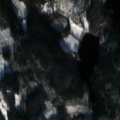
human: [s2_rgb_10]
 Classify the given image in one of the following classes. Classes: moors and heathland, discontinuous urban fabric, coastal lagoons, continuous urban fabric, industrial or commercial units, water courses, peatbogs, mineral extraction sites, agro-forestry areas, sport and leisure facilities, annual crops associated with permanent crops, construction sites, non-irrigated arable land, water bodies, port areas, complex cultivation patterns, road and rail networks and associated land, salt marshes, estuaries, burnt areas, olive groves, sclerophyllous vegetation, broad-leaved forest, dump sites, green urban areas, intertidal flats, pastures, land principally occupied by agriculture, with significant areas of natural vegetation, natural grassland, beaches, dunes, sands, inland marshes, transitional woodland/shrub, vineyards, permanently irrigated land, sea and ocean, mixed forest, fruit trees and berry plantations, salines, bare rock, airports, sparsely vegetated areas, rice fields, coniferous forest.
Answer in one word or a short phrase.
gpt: non-irrigated arable land, coniferous forest, mixed forest, water bodies